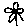
Label: flower